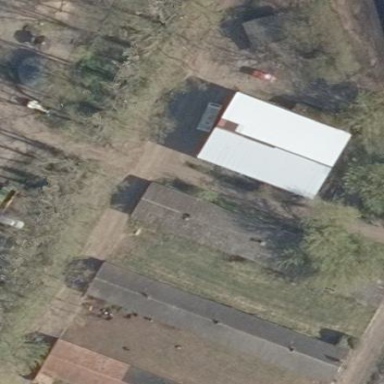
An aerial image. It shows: Gabled roof of grey-colored farm auxiliary building with its roof oriented along the structure.